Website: macys
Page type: billing-address
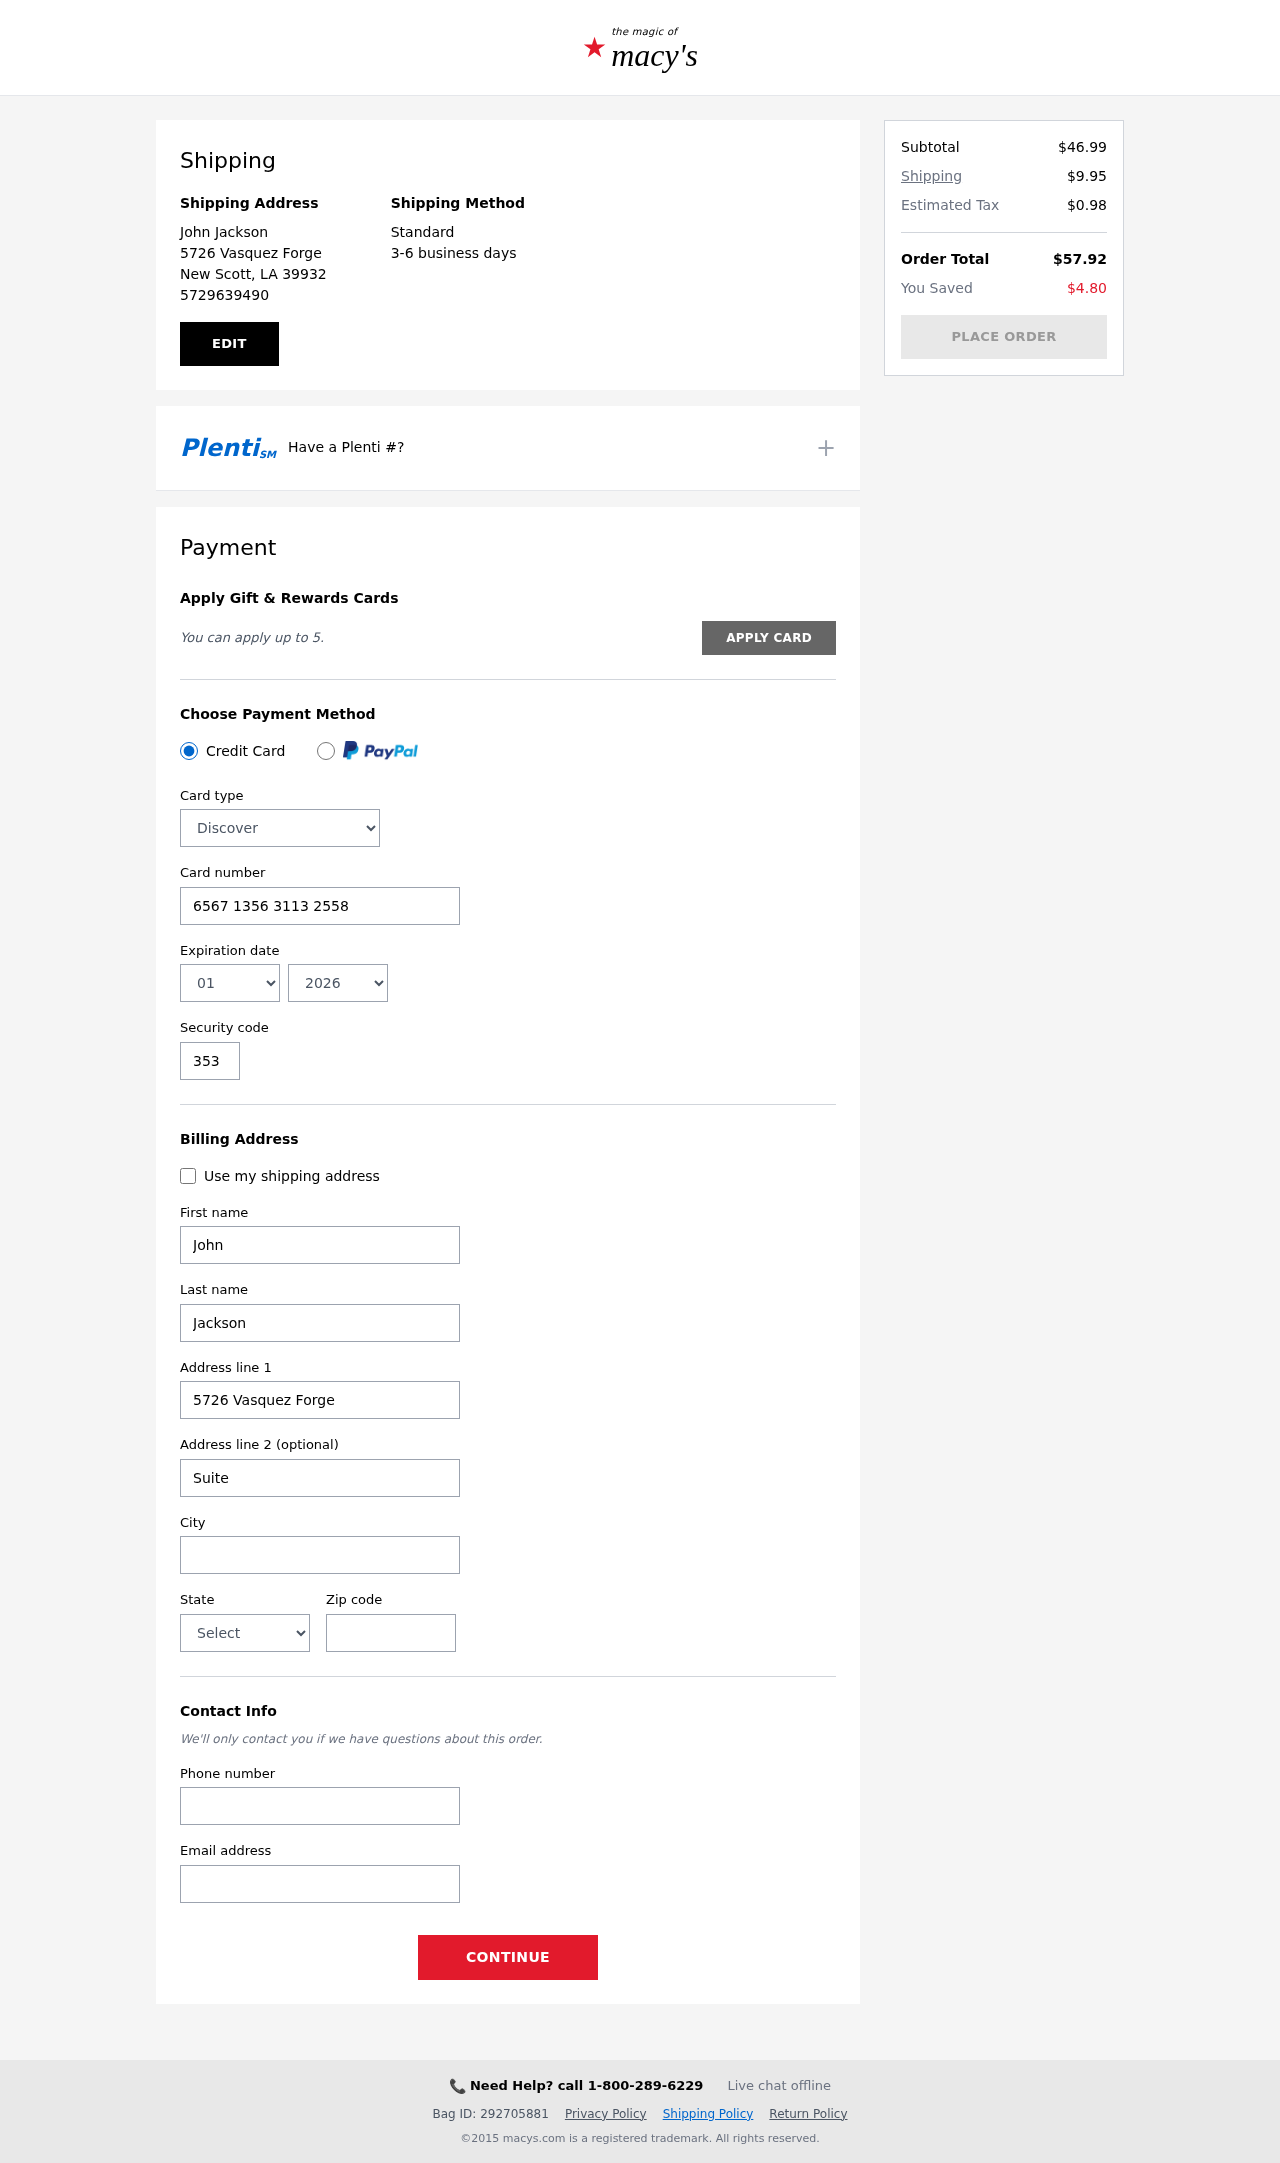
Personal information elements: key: PII_CARD_CVV
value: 353
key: PII_CARD_EXPIRY_MONTH
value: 01
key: PII_CARD_EXPIRY_YEAR
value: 26
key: PII_CARD_NUMBER
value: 6567 1356 3113 2558
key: PII_CARD_TYPE
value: Discover
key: PII_CITY
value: New Scott
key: PII_CITY_STATE_ZIP
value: New Scott, LA 39932
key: PII_EMAIL
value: johnjackson@hotmail.com
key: PII_FIRSTNAME
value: John
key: PII_FULLNAME
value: John Jackson
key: PII_LASTNAME
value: Jackson
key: PII_PHONE
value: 5729639490
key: PII_POSTCODE
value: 39932
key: PII_STATE
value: Louisiana
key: PII_STREET
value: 5726 Vasquez Forge
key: PII_STREET2
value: Suite 651
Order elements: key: ORDER_SUBTOTAL
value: $46.99
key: ORDER_SHIPPING_COST
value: $9.95
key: ORDER_TAX
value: $0.98
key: ORDER_TOTAL
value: $57.92
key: ORDER_SAVINGS
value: $4.80